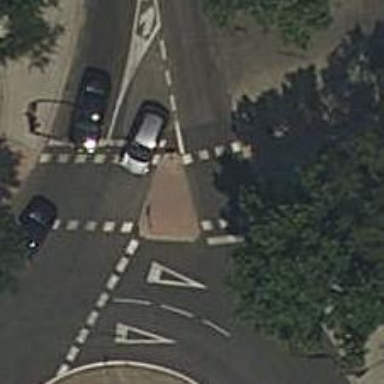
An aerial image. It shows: Marked crossing with zebra stripes on the road.